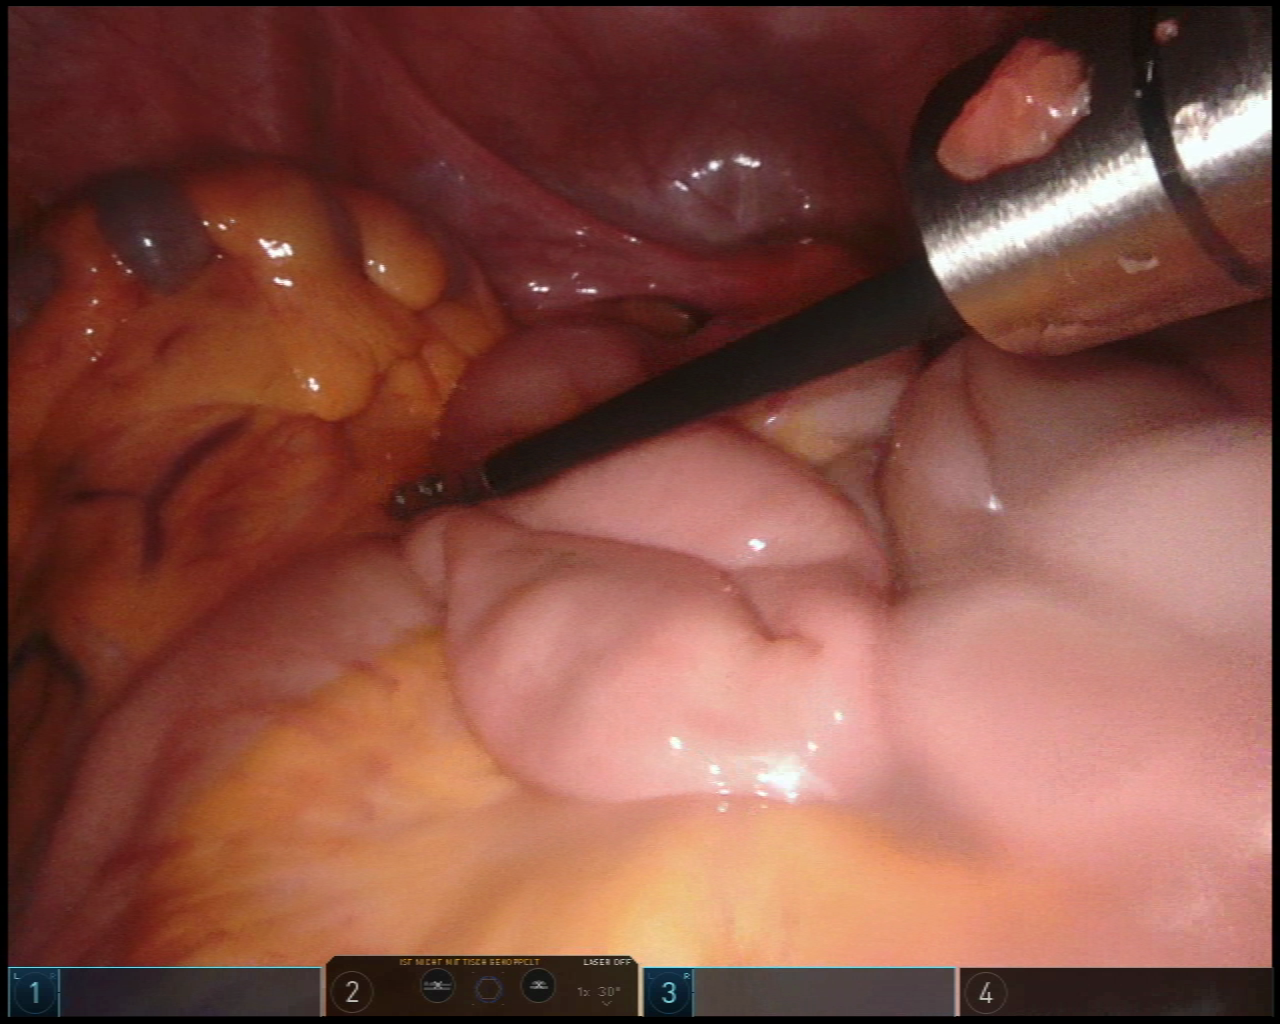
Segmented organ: small_intestine
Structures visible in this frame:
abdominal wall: yes
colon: yes
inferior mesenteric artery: no
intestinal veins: no
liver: no
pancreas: no
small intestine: yes
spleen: no
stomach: no
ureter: no
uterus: no
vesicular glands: no